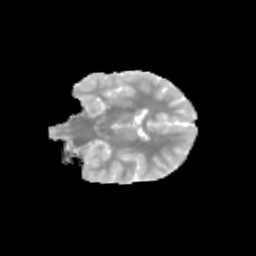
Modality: MD
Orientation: coronal
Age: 12
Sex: female
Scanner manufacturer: siemens
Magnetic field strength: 3 T
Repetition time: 3.8 s
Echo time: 0.07 s